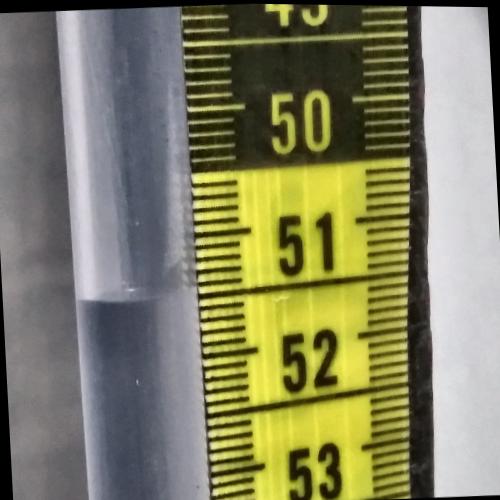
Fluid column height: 51.5 cm